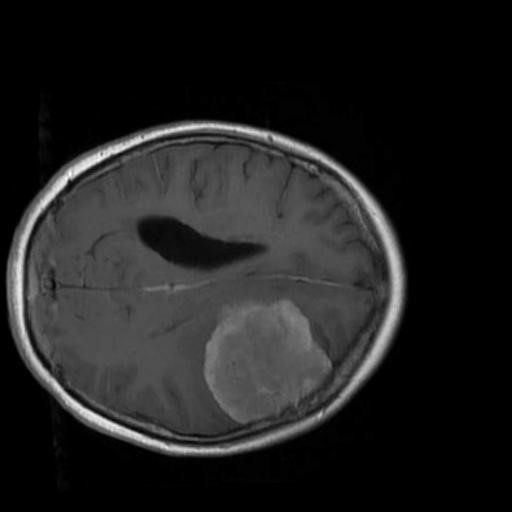
Label: brain_menin